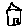
Label: house